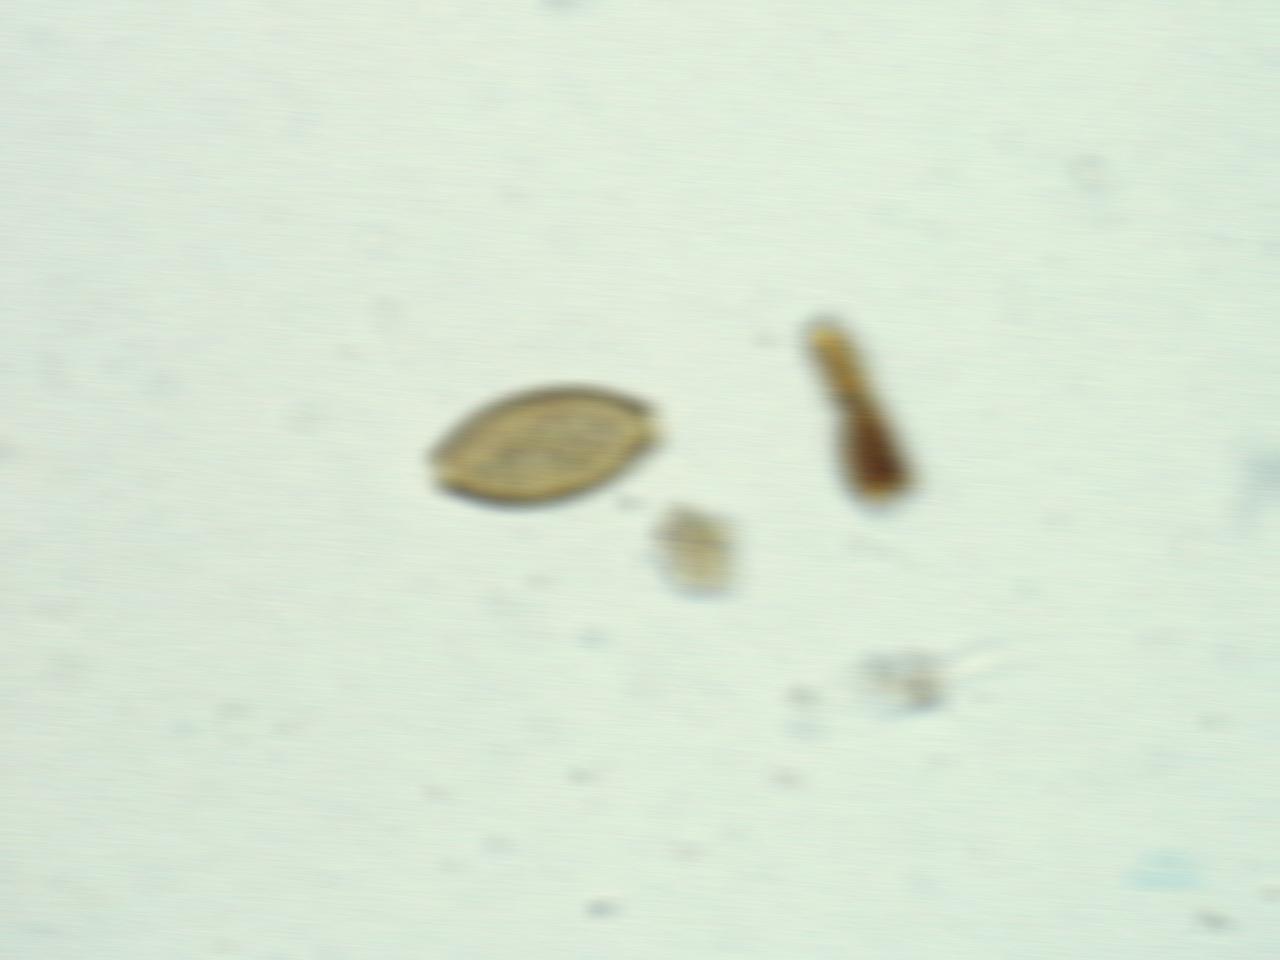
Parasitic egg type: Trichuris trichiura